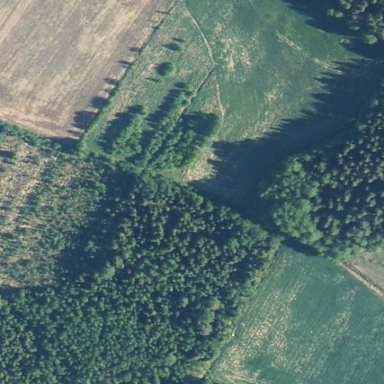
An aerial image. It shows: Forest area.